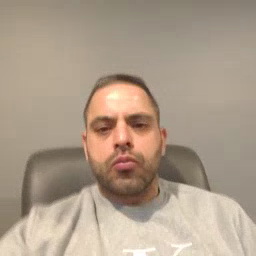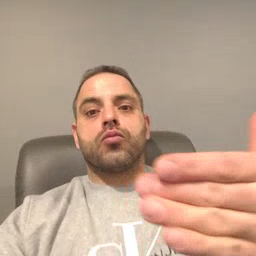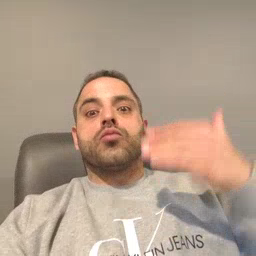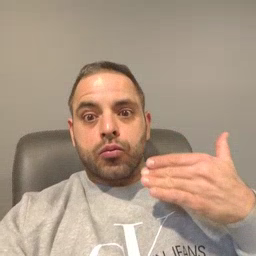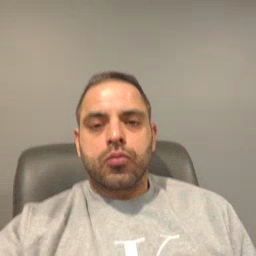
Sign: before